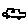
Label: car